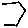
Label: hexagon